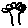
Label: tree